Question: I'm using Inno Setup (Unicode) with a set of DLL's that I'm writing in Delphi XE2. The DLL's have VCL forms which are shown during the installation wizard/progress.
I've tried out <URL> in my Inno Setup installer. All is well, except for the forms which are created within these DLL's. Some of the form is skinned, but not all of it...

As you can see, the form's background color, the list view background color, and the font color have changed. However, the list view headers, the progress bars, and the form's border are still the old style.
How can I make the forms in these DLL's show proper styles?
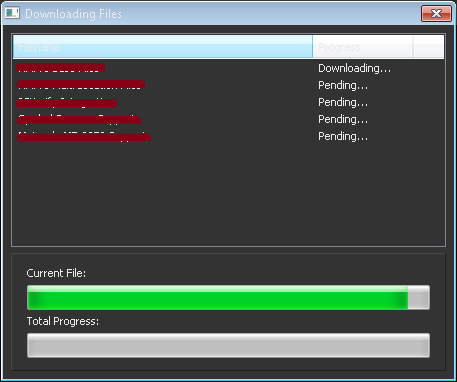
Answer: The VCL Styles plugin for Inno Setup is only designed to draw styles on the forms and controls in Inno Setup. In order to get the forms in these DLL's to be skinned, you need to export a function from the DLL that Inno Setup can pass in the filename...
'''
[Code]
#define public VclStyleFile "Carbon (2).vsf"
procedure DllLoadStyle(const StyleFilename: WideString);
external 'DllLoadStyle@MyDLL.dll stdcall';
function InitializeSetup: Boolean;
begin
ExtractTemporaryFile('{#VclStyleFile}');
LoadVCLStyleW(ExpandConstant('{tmp}\{#VclStyleFile}'));
DllInit; //Presumed your DLL needs to initialize / instantiate the form
DllLoadStyle(ExpandConstant('{tmp}\{#VclStyleFile}'));
...
end;
'''
'''
uses
Vcl.Themes,
procedure DllLoadStyle(const StyleFilename: WideString); stdcall;
begin
TStyleManager.SetStyle(TStyleManager.LoadFromFile(StyleFilename))
end;
exports
DllLoadStyle;
'''